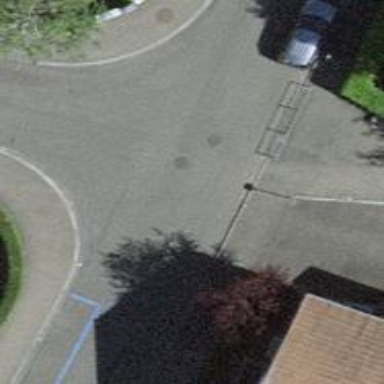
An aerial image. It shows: Paved footway.